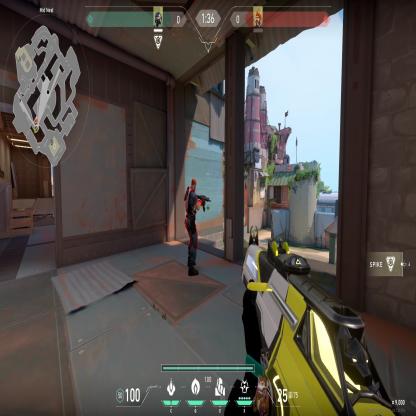
Label: enemy